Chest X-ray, AP view. Patient: 22 years old, sex M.
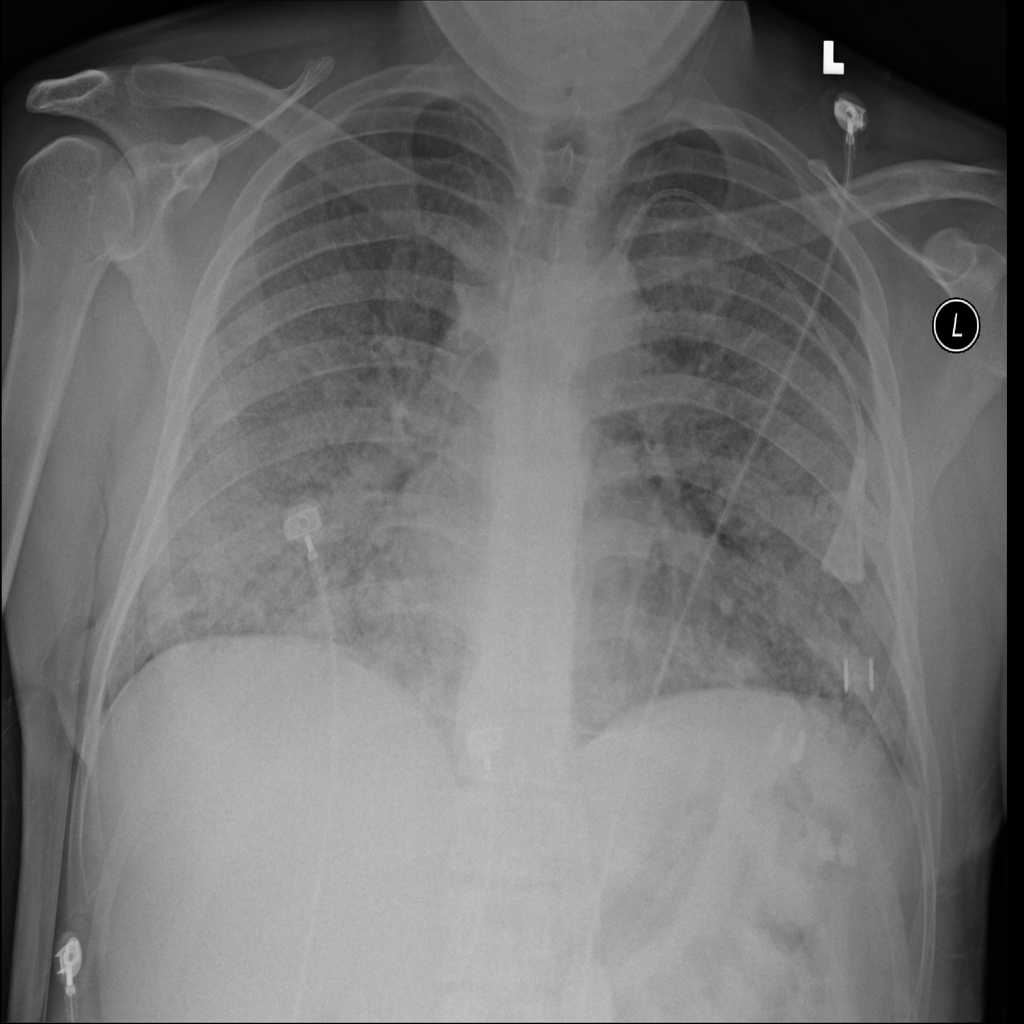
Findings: No Finding